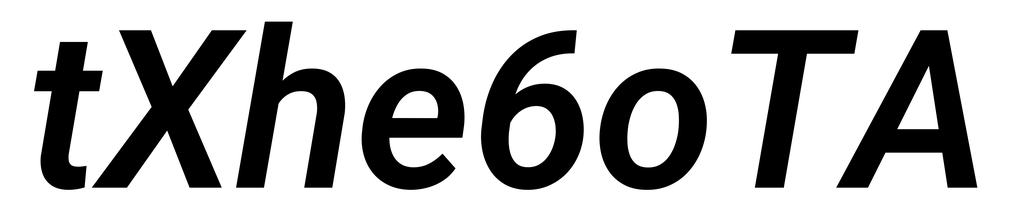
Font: Roboto-Italic_SemiBold_Italic